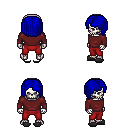
a pixel art fantasy rpg character, male body template, skeleton, maroon long-sleeve shirt, red pants, blue pageboy hairstyle, gray slippers, four views (front, back, left, right), 2x2 character sprite sheet, small pixel art, hard edges, no anti-aliasing